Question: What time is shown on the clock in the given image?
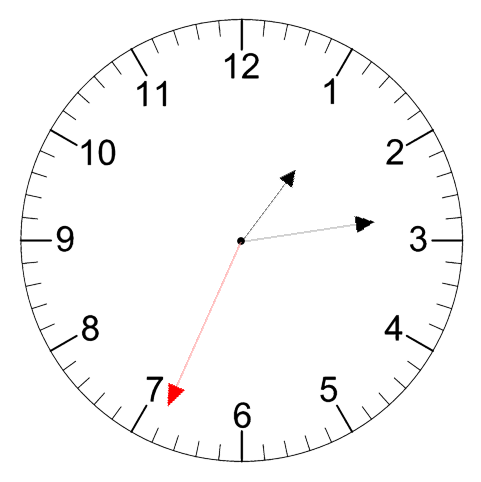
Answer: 01:13:34